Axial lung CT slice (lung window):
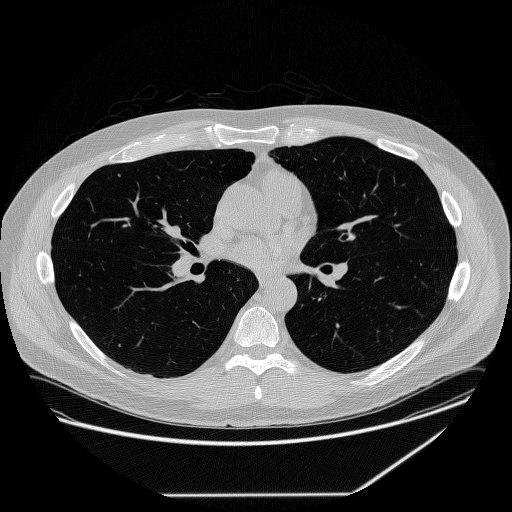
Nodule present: no